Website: macys
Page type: gifting
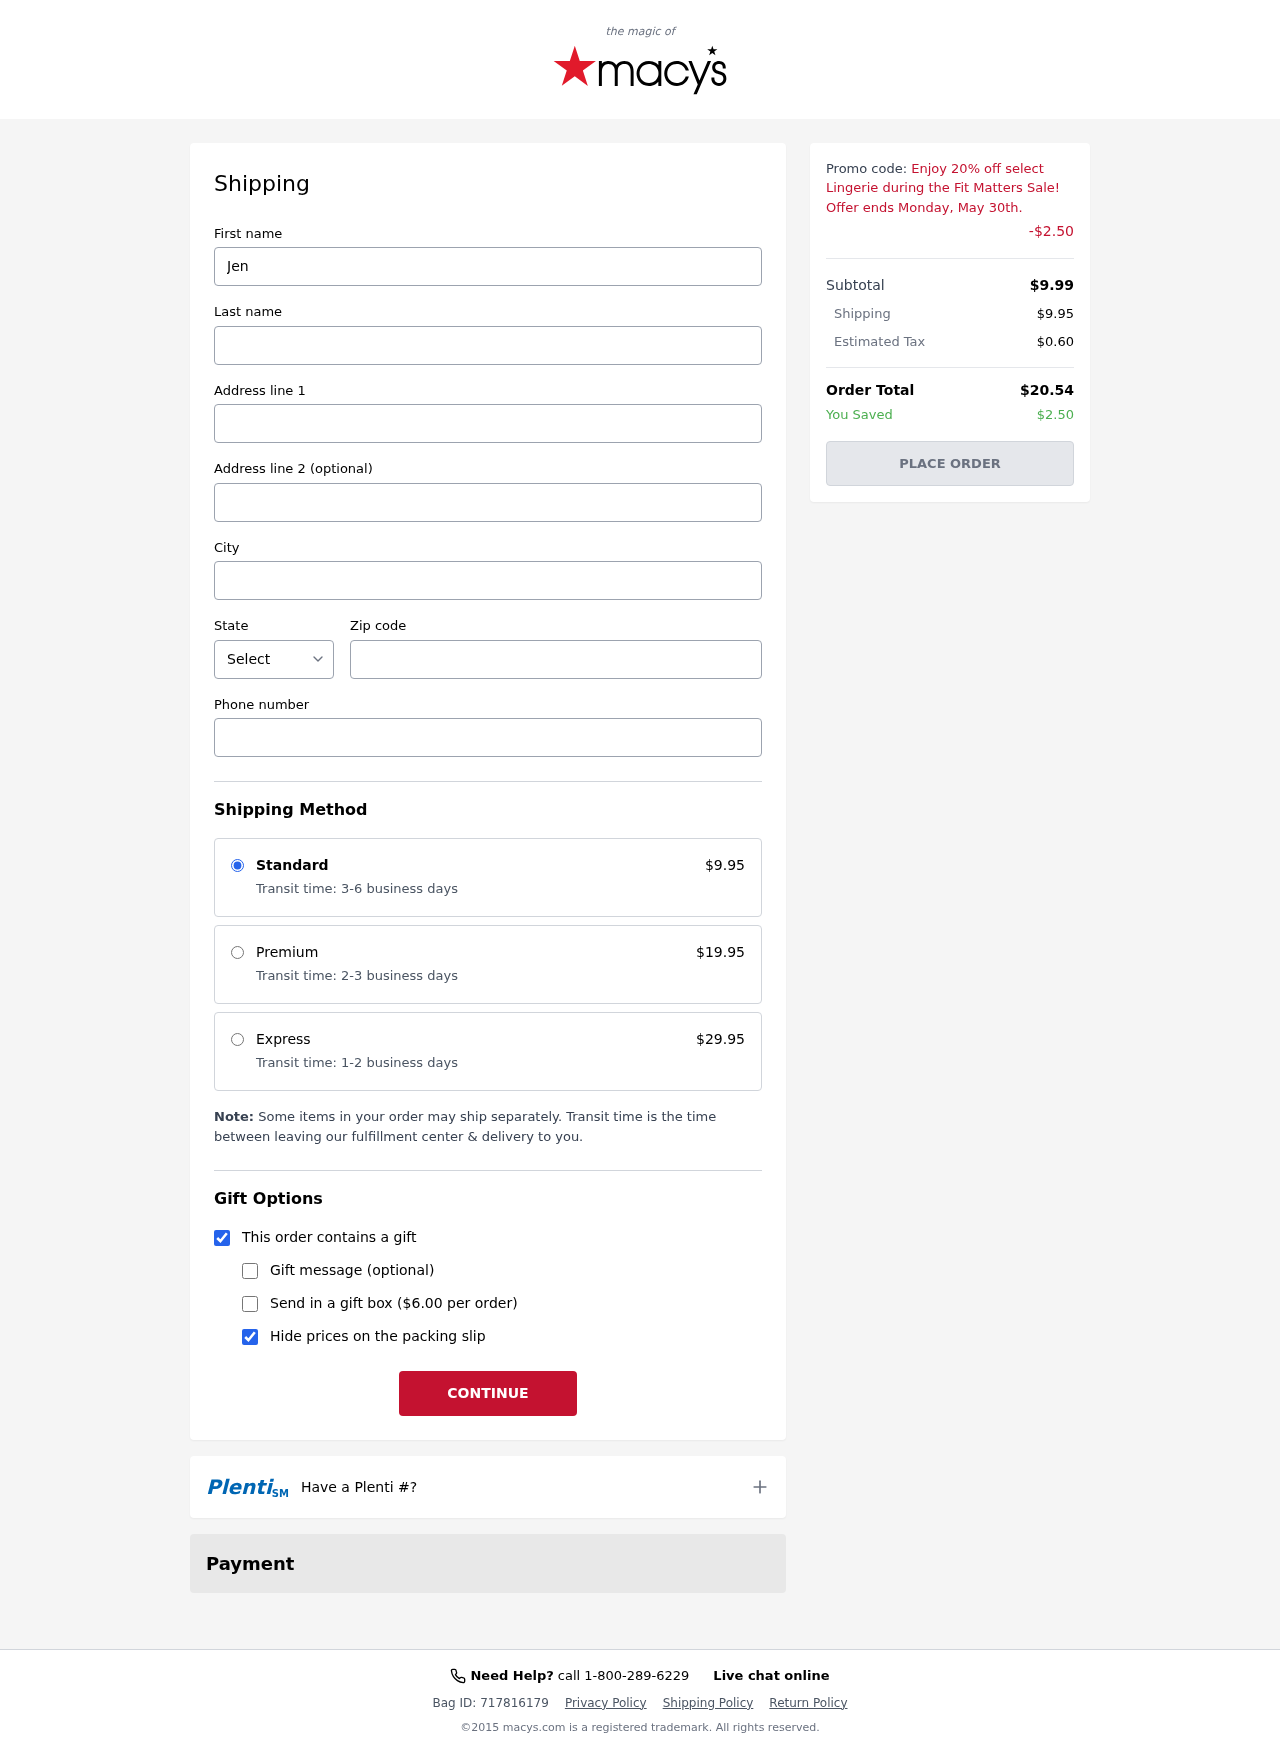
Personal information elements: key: PII_CITY
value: New Alexisberg
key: PII_FIRSTNAME
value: Jenna
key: PII_LASTNAME
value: Holden
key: PII_PHONE
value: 7667456104
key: PII_POSTCODE
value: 41776
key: PII_STATE_ABBR
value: KS
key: PII_STREET
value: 4056 Stephanie Crest
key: PII_STREET2
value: Suite 847
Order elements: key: ORDER_SHIPPING_COST
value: $9.95
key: ORDER_DISCOUNT
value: -$2.50
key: ORDER_SUBTOTAL
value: $9.99
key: ORDER_TAX
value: $0.60
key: ORDER_TOTAL
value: $20.54
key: ORDER_SAVINGS
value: $2.50